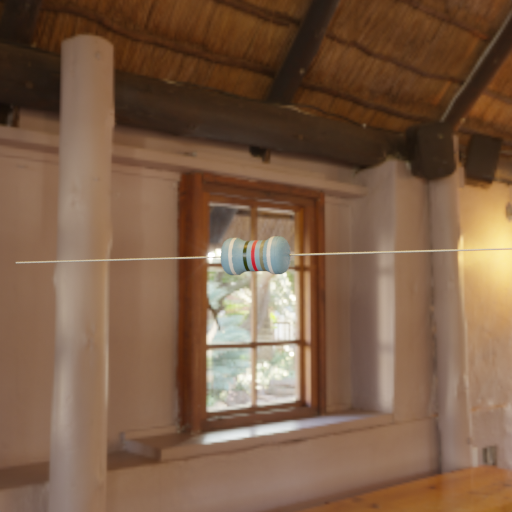
Resistor colour bands (in order): white, black, red, gray, white